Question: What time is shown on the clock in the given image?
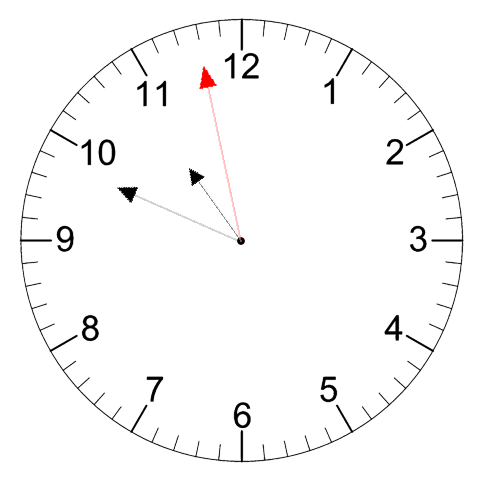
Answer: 10:48:58